Question: I have a 32 bit number represented as a HEX string that I need to convert to a timestamp following these rules:

What I want to check is that I'm not doing something glaringly stupid? Does my conversion look sane given the timestamp specification?
I've put together the following code to do this. I know PHP isn't the best for this sort of work but it's part of a larger legacy application all written in PHP.
'$t' is taken from an XML file of readings, one every 5 mins.
'''
// convert the hex string to binary
// sprintf pads leading zeros
$binStr = sprintf('%032s', base_convert($t, 16, 2));
//get a decimal representation so we can use the bitwise operator on it
// I know I could have converted straight to decimal, but I'm debugging
$decimal = bindec($binStr);
// get the first 6 bits
$min = $decimal & bindec('111111');
// drop the first 8 bits then apply a mask to the next 5
$hour = ($decimal >> 8) & bindec('11111');
// drop the first 15 bits then apply a mask to the next 1
$daylightSaving = ($decimal >> 15) & 1;
// etc
$day = ($decimal >> 16) & bindec('11111');
$yearLsb = ($decimal >> 21) & bindec('111');
$month = ($decimal >> 24) & bindec('1111');
$yearMsb = ($decimal >> 28) & bindec('1111');
Logger::debug(
$t . " Incoming timestamp converted to
" .
$binStr . " then converted to
" .
" Day: " . $day . "
" .
" Month: " . $month . "
" .
" Year: " . $yearMsb . $yearLsb . "
" .
" Hour: " . $hour . "
" .
" Min: " . $min . "
" .
" Daylight saving: ". $daylightSaving
);
'''
The output for the last entry in the file is:
'''
2DAC1B0A Incoming timestamp converted to
00101101101011000001101100001010 then converted to
Day: 12
Month: 13
Year: 25
Hour: 27
Min: 10
Daylight saving: 0
'''
I know the file was created at 11:25am on the 12th Nov 2013, the readings are for 11:10 to 11:25 with the last one in the file being the 11:10am one.
The mins match those in the file I get 10 through 25 in 5 min increments. The day is also accurate if I run it against other files.
There's a chance that the equipment manufacturer who wants us to purchase some expensive software to do this parsing has munged the timetamp specification but that being an option I've played with lots of possible combinations in that 32bit integer and I can't see how I can get all the numbers I require from the supplied timestamps.
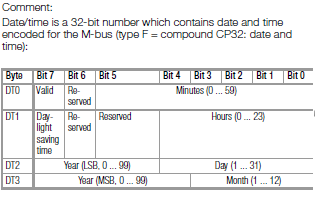
Answer: I've found a C code and converted it to PHP. The results are a bit different but also obviously wrong. But perhaps that helps you.
The C code you find <URL>
'''
$hex = 0x2DAC1B0A;
$dt0 = $hex & 0xff;
$dt1 = ($hex >> 8) & 0xff;
$dt2 = ($hex >> 16) & 0xff;
$dt3 = ($hex >> 24) & 0xff;
$min = $dt0 & 0x3F;
$hour = $dt1 & 0x1F;
$day = $dt2 & 0x1F;
$mon = ($dt3 & 0x0F) - 1;
$year = (($dt2 & 0xE0) >> 5) | (($dt3 & 0xF0) >> 1);
$dayLightSaving = ($dt1 & 0x80) ? 1 : 0;
echo $min.'<br>'; // 10
echo $hour.'<br>'; // 27
echo $day.'<br>'; // 12
echo $mon.'<br>'; // 12
echo $year.'<br>'; // 21
echo $dayLightSaving; // 0
'''